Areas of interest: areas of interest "Commercial service"
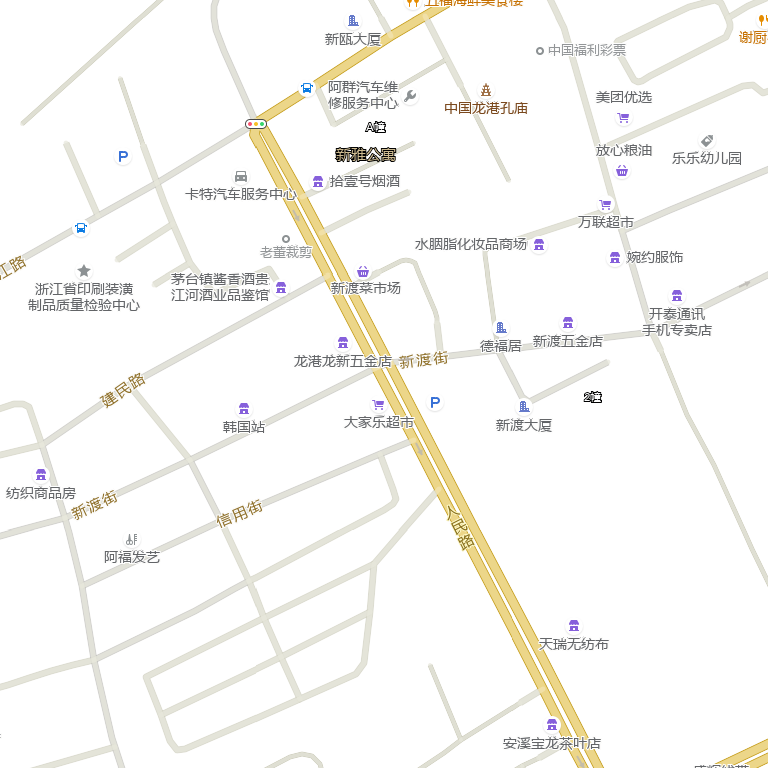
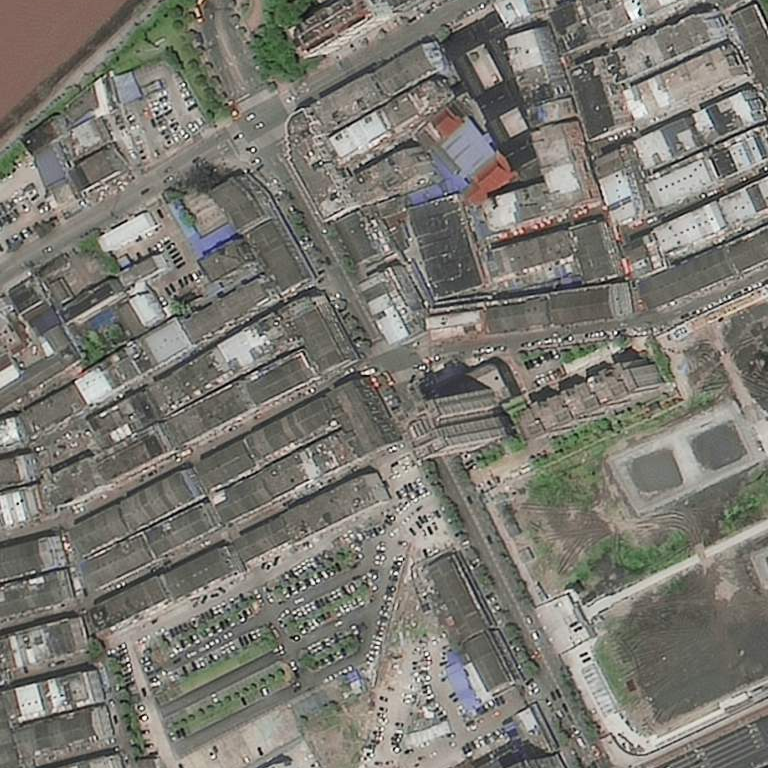